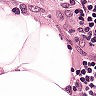
Metastatic tissue present: yes